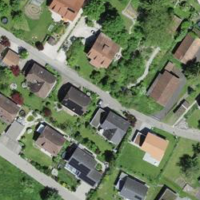
EUNIS habitat code: 55
Species observed at this site:
Corvus corone
Amelanchier ovalis
Circus aeruginosus
Hippocrepis emerus
Parus major
Pica pica
Echinops sphaerocephalus
Salvia glutinosa
Phoenicurus ochruros
Motacilla alba
Cotinus coggygria